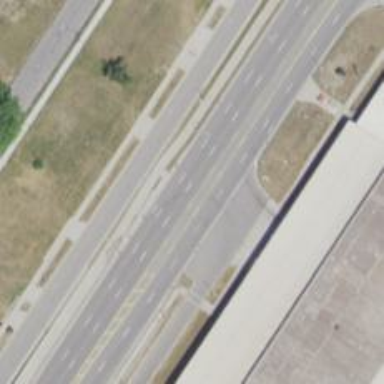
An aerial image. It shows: Primary highway with bridge.